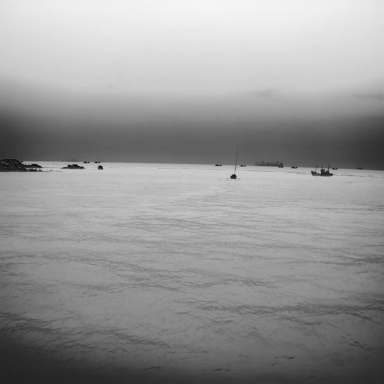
There are nine objects shown in the infrared image, including a sailboat, and eight bulk_carriers.